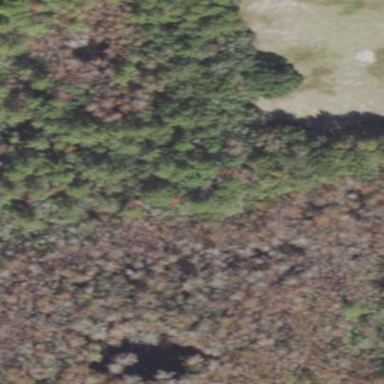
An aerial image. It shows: Mixed woodland with various types of leaves.